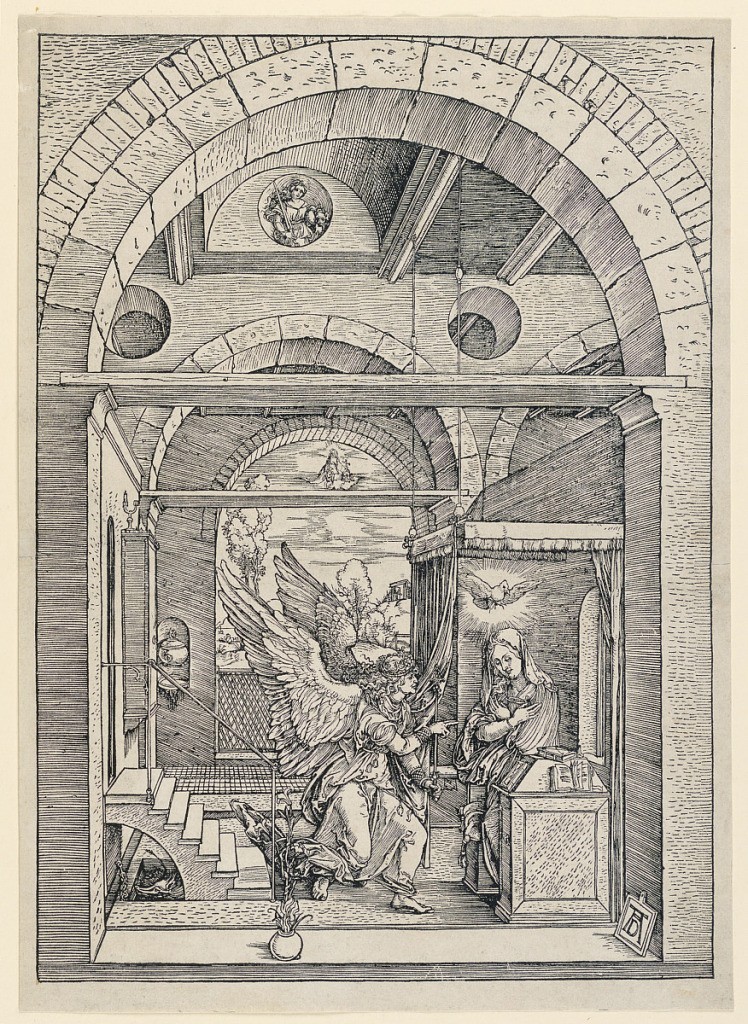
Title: The Annunciation, from the Life of the Virgin series
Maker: Albrecht Dürer, German, 1471–1528
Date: ca. 1506
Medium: woodcut on laid paper
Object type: Print
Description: Vertical rectangle. Interior with scene visible through an arched window opening. The Virgin rises from behind Her reading-desk to face the angel.